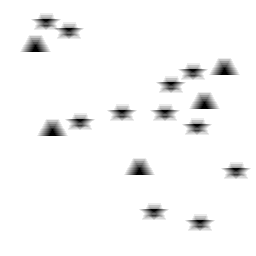
Squares: 0
Triangles: 5
Stars: 11
Total shapes: 16